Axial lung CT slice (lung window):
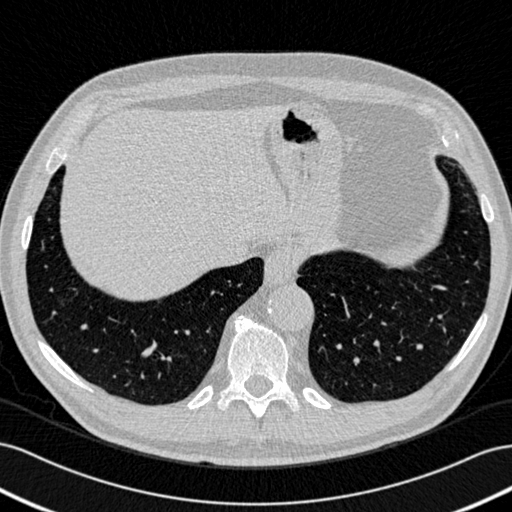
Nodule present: no